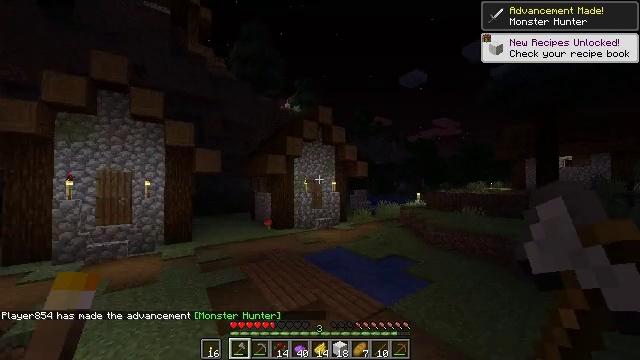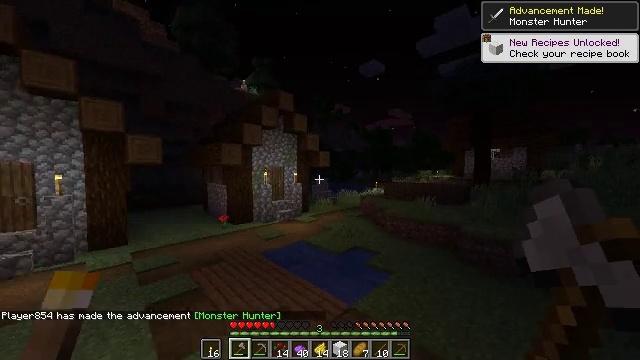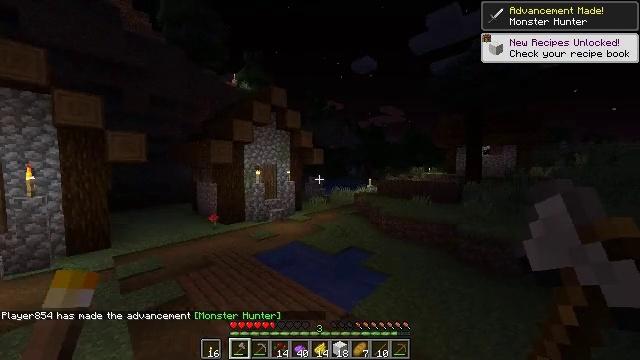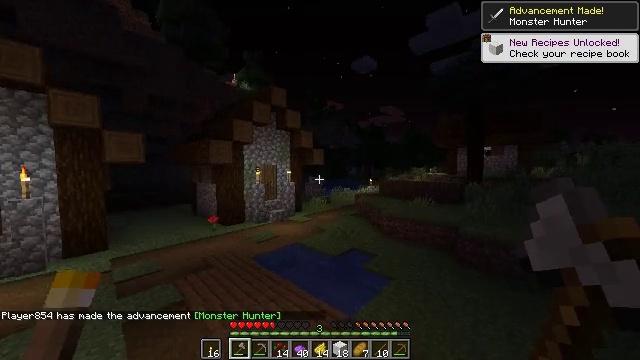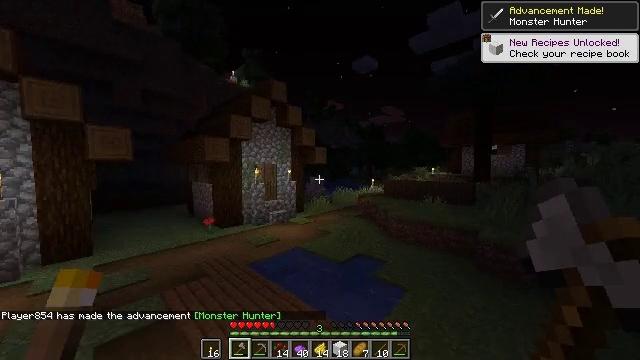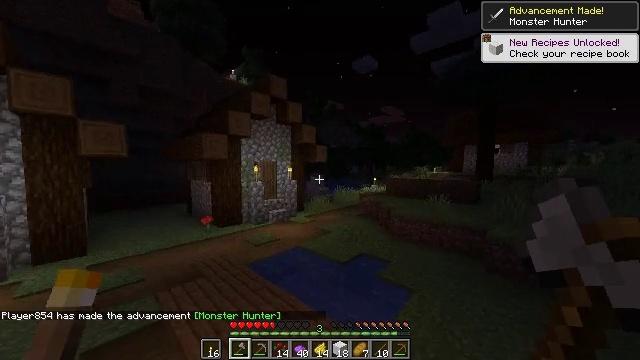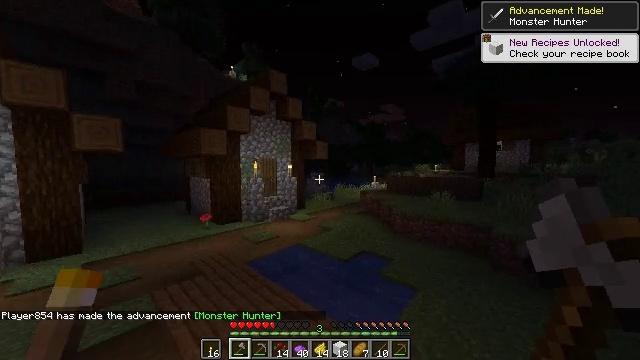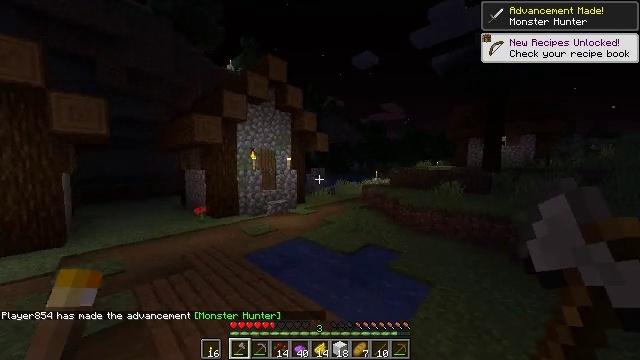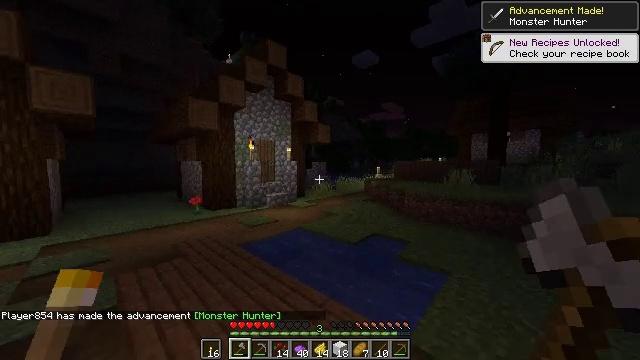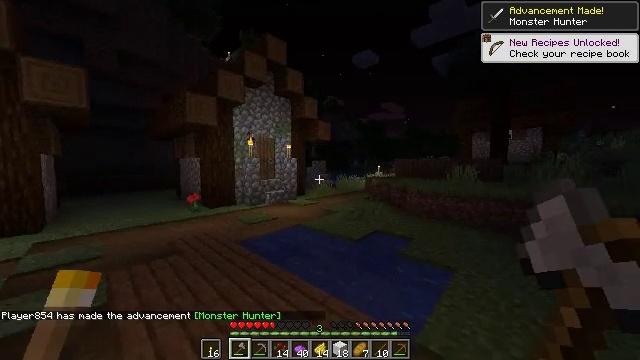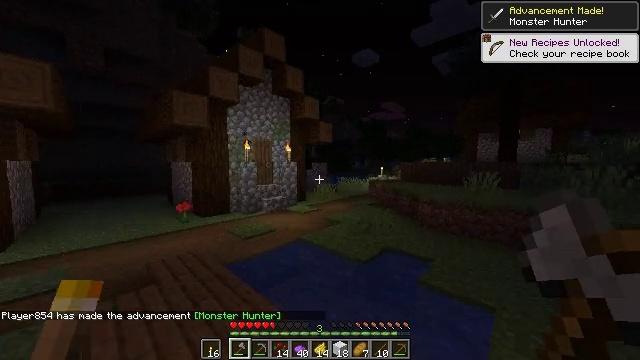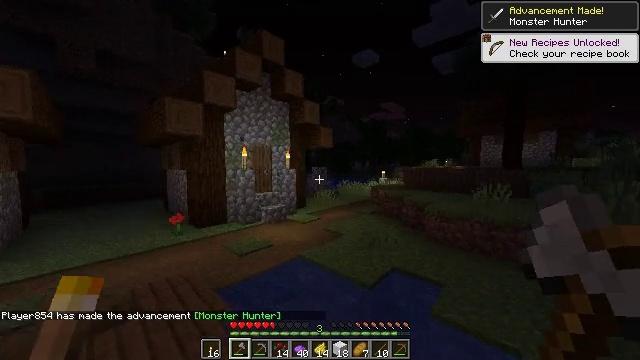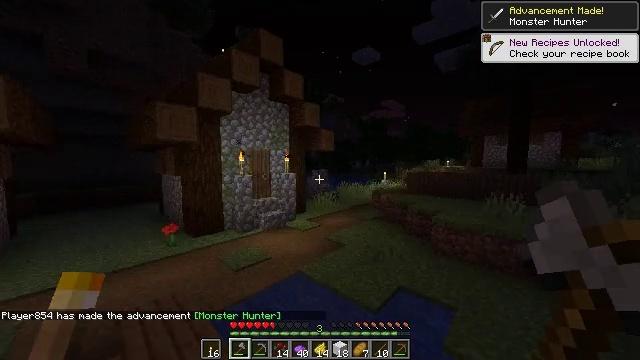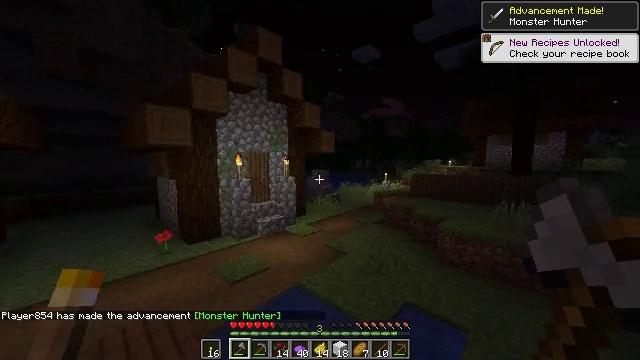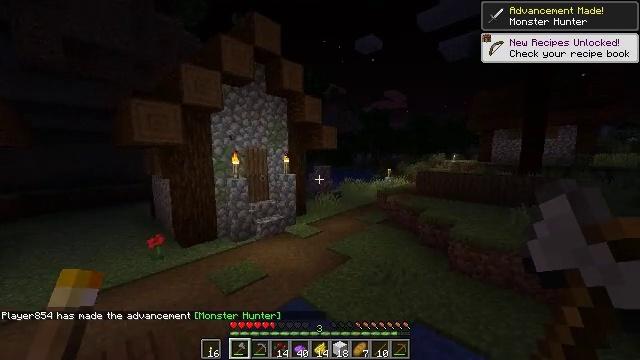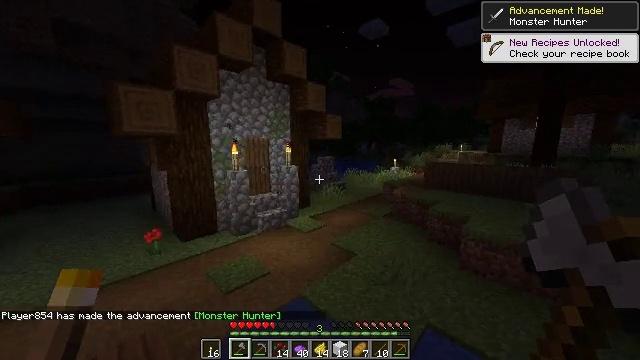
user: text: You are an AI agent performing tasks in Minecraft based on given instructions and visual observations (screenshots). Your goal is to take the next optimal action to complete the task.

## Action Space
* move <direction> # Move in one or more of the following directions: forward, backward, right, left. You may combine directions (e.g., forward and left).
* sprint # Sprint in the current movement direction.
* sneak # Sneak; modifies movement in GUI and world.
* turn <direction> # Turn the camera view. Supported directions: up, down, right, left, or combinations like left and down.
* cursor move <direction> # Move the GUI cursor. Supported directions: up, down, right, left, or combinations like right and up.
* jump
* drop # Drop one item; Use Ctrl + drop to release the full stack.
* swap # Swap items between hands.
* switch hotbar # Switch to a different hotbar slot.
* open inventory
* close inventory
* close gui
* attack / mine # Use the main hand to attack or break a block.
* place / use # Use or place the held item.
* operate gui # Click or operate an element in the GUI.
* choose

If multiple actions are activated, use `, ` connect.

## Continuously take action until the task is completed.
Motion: motion action
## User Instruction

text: Remove an emerald from the inventory.
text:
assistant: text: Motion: move forward, turn right and down, jump
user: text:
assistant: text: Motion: move forward, turn right, jump
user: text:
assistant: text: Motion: move forward, jump
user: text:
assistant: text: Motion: move forward, jump
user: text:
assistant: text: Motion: move forward, jump
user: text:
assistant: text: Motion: move forward, jump
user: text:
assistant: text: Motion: move forward, jump
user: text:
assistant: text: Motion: move forward, jump
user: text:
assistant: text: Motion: move forward, jump
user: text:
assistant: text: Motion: move forward, jump
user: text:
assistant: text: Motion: move forward, jump
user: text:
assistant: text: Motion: move forward, jump
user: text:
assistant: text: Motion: move forward, jump
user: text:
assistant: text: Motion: move forward, turn down, jump
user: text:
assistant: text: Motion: move forward, turn down, jump
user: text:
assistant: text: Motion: move forward, turn left and down, jump
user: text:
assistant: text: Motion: move forward, turn left and down, jump
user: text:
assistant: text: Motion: move forward, turn left and down, jump
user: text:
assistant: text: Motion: move forward, turn left and down
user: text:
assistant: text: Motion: move forward, turn left and down
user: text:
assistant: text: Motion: move forward, turn left and down
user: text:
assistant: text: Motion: move forward
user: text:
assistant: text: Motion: move forward
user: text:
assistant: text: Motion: move forward, turn right, jump
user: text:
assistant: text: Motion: move forward, turn right and up, jump
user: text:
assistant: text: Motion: move forward, turn right and up, jump
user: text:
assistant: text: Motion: move forward, turn right and up, jump
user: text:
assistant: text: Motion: move forward, turn up, jump
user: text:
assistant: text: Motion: move forward, turn up, jump
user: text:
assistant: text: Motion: move forward, turn up, jump